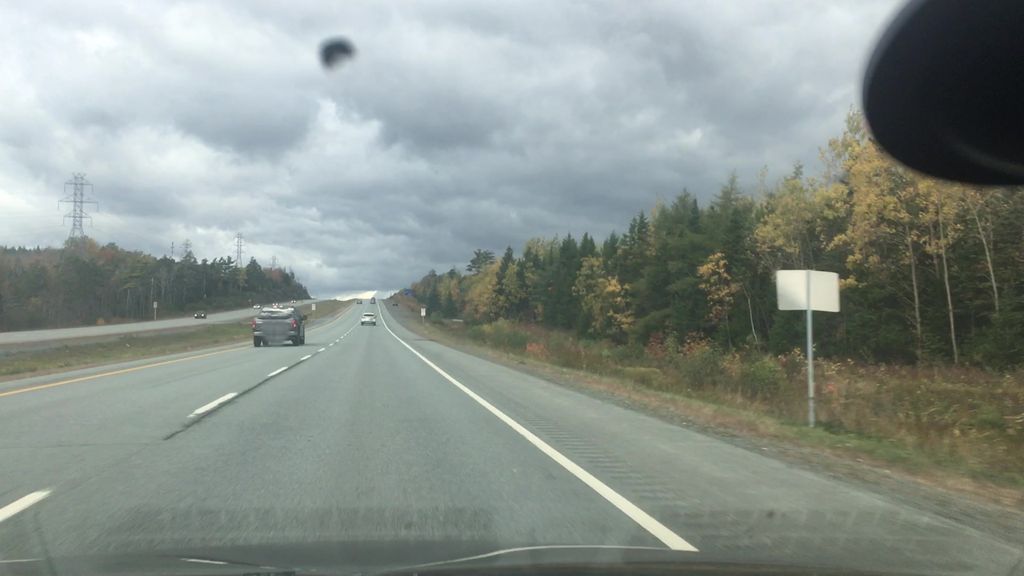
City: halifax